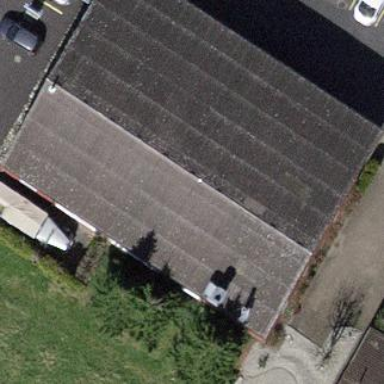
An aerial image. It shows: Industrial building.